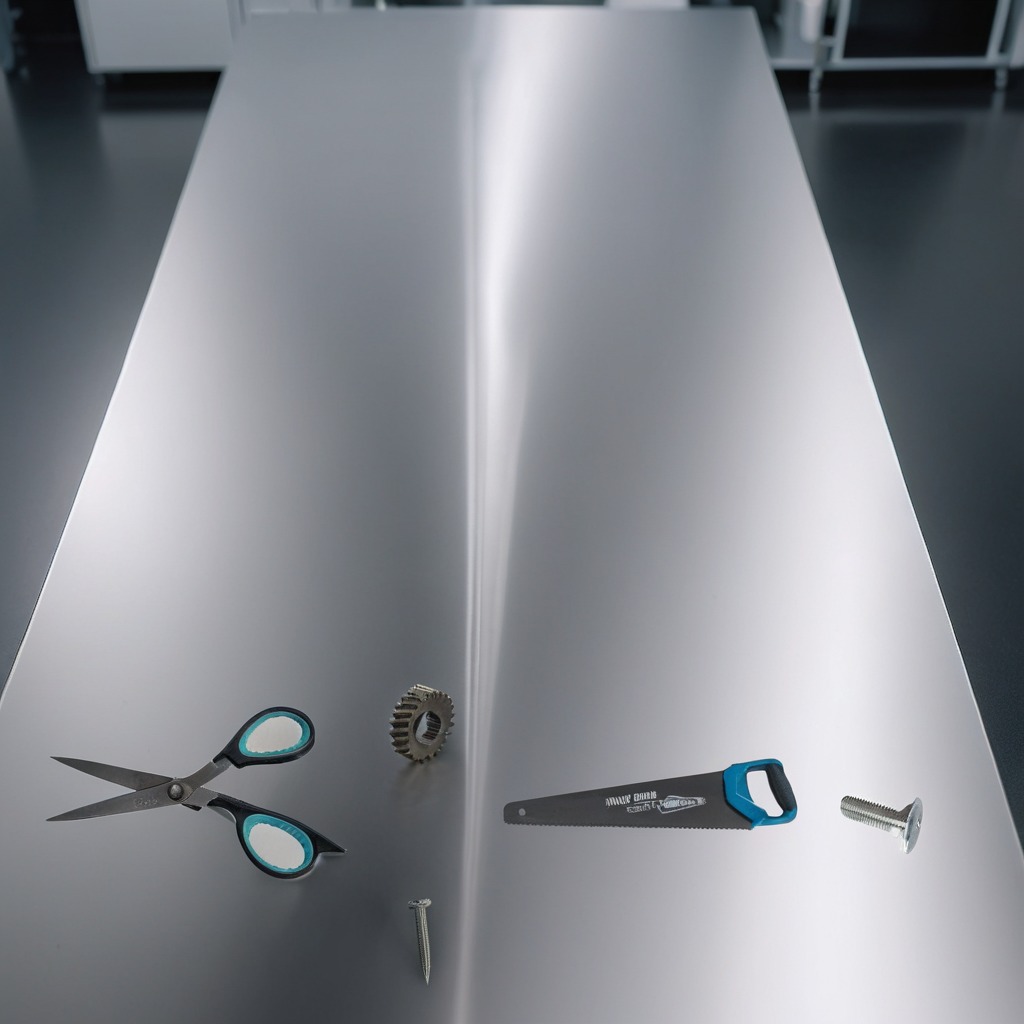
A steel gear with teeth, a metal machine screw, an iron nail, a handheld metal saw, and a pair of scissors are lying on a stainless steel table in a high-end prototyping lab.